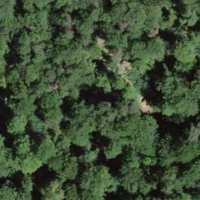
EUNIS habitat code: 41
Species observed at this site:
Campanula trachelium